Question: I have this urls:
'''
C:\Projects\Ensure_Solution\GD_EServices_Web\App_WebReferences\GD_Eservices_Web_Service\GD_Eservices_Web_Service.wsdl
C:\Projects\Ensure_Solution\GD_EServices_Web\App_WebReferences\GD_Eservices_Web_Service\GD_Eservices_Web_Service.wsdl
'''
I want to get the wsdl file name ( no leading slash)
I have succeeded with 2 solutions :
'''
\[^\]+$
\(.(?!\))+$
'''
But this returns the leading slash : <URL>

how can I my regex return the file ?
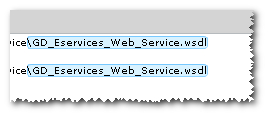
Answer: You just need to exclude the the leading slash in the regex.
'''
var path = 'C:\Projects\Ensure_Solution\GD_EServices_Web\App_WebReferences\GD_Eservices_Web_Service\GD_Eservices_Web_Service.wsdl';
console.log(path.match(/[^\]+$/));
'''
And you could get it without regex, use 'split', and get the last element with 'pop':
'''
console.log(path.split('\').pop());
'''